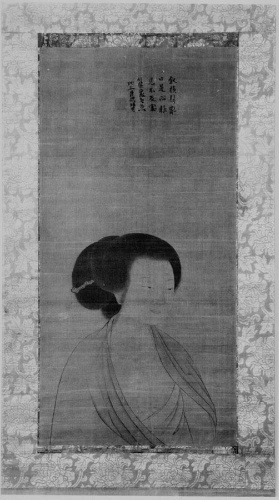
Title: 元 佚名 仕女像 軸|Portrait of a Lady
Artist: Li Gonglin|Unidentified artist
Artist bio: Chinese, ca. 1041–1106|
Date: 14th century
Object type: Hanging scroll
Classification: Paintings
Medium: Hanging scroll; ink on silk
Culture: China
Period: Yuan dynasty (1271–1368)
Dimensions: Image: 31 × 15 in. (78.7 × 38.1 cm)
Overall with mounting: 64 × 20 7/8 in. (162.6 × 53 cm)
Overall with knobs: 64 × 22 3/16 in. (162.6 × 56.4 cm)
Department: Asian Art
Credit line: H. O. Havemeyer Collection, Bequest of Mrs. H. O. Havemeyer, 1929
Accession year: 1929
Repository: Metropolitan Museum of Art, New York, NY
Tags: Portraits|Women